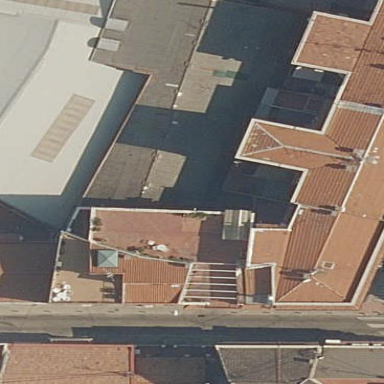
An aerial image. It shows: Image showing building with apartments.